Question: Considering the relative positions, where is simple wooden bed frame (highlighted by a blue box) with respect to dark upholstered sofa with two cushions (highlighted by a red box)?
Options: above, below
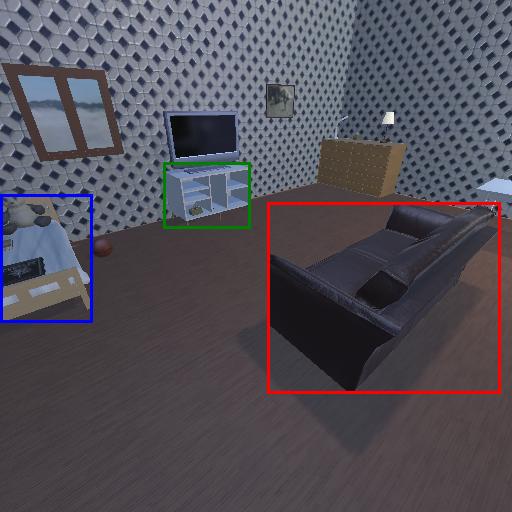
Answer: above